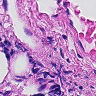
Metastatic tissue present: no